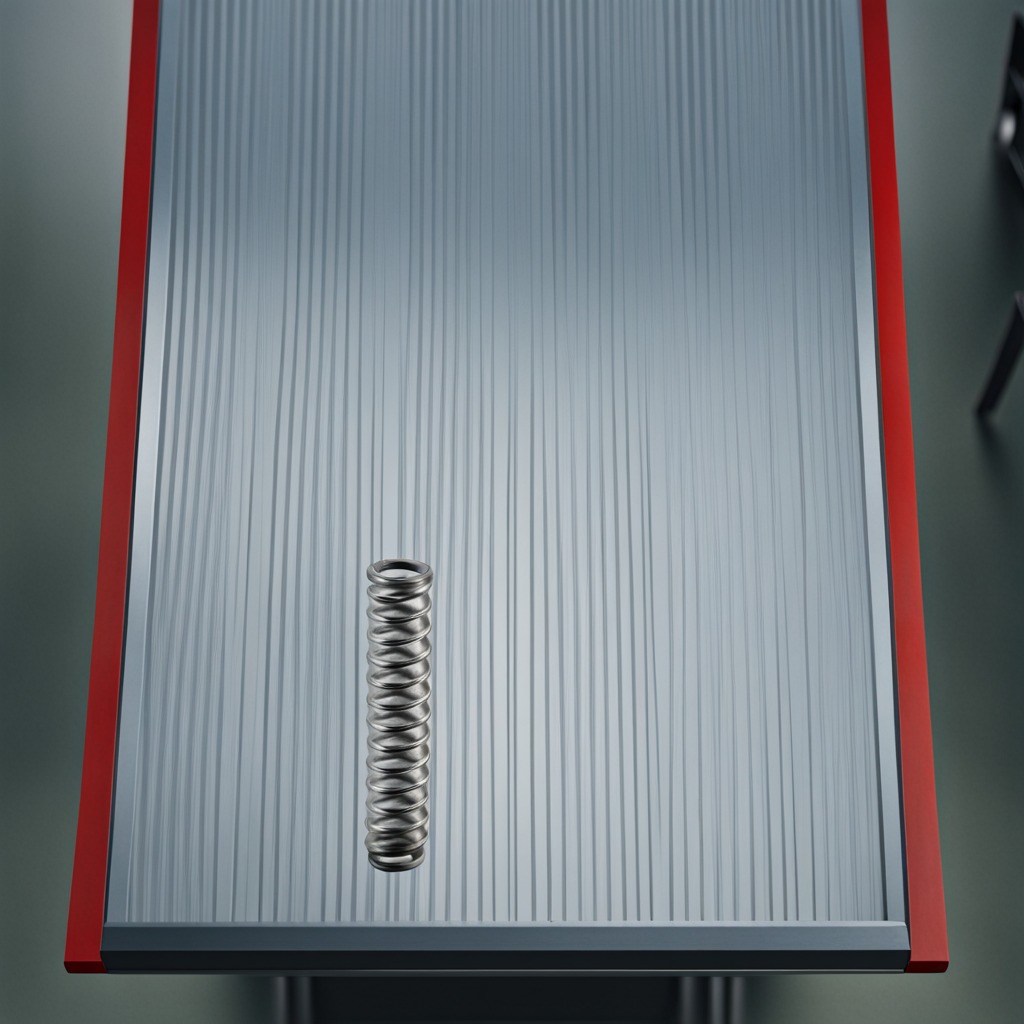
A coiled metal spring is lying on the toolbox surface in an airplane hangar workshop.